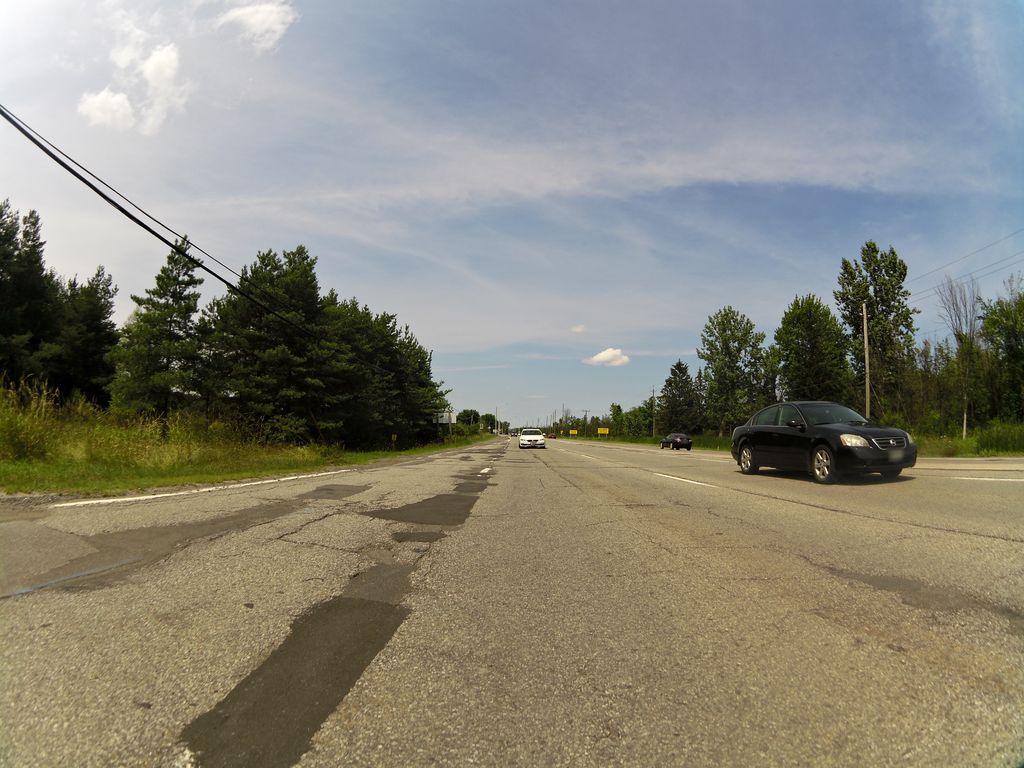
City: ottawa-gatineau